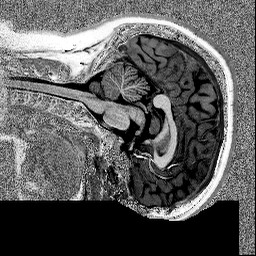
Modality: MP2RAGE
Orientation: sagittal
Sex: female